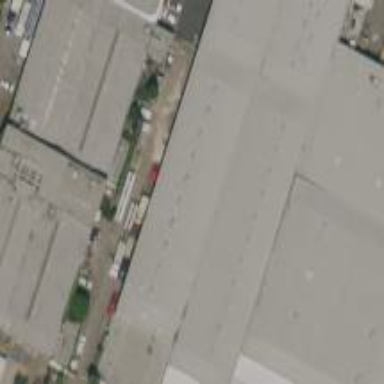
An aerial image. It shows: Warehouse building.